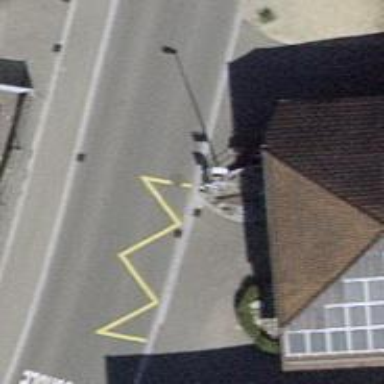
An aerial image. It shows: Public transport stop position.